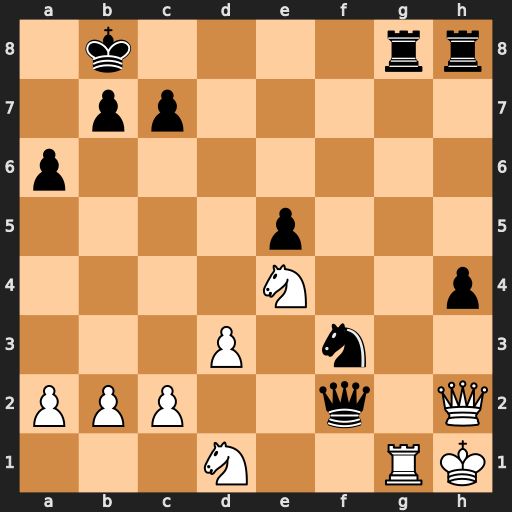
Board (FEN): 1k4rr/1pp5/p7/4p3/4N2p/3P1n2/PPP2q1Q/3N2RK
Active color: w
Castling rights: -
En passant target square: -
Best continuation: Rxg8+ Rxg8 Qxf2